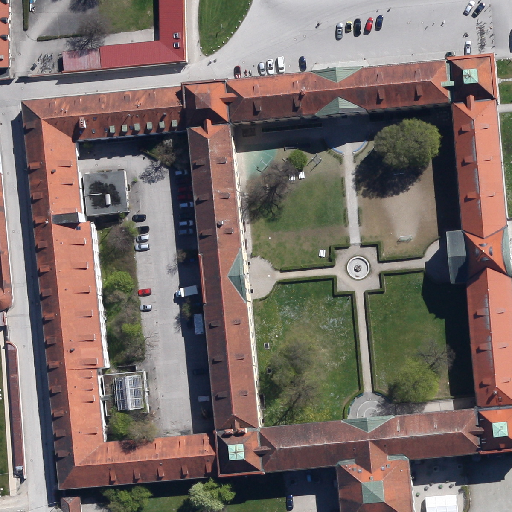
Referring expression: vehicle